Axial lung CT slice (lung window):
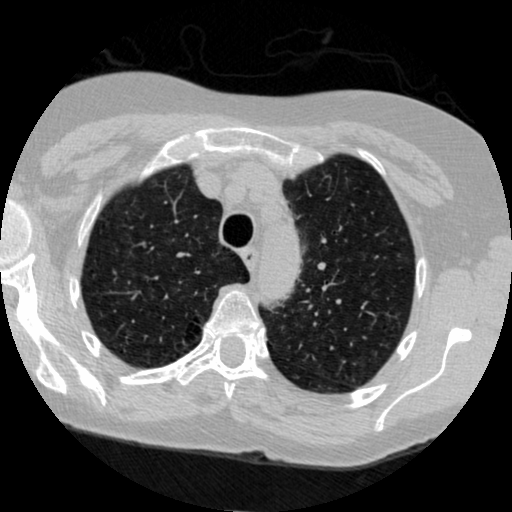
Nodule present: no